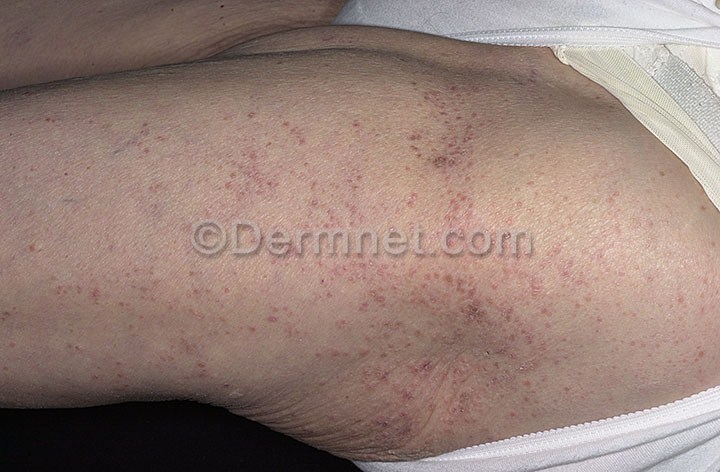
Disease: Psoriasis pictures Lichen Planus and related diseases